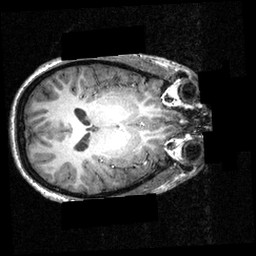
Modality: T1w
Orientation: axial
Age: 21
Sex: male
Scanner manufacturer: siemens
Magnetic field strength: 3.951 T
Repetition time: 1.5 s
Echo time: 0.00335 s